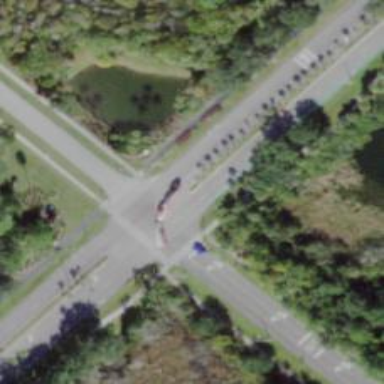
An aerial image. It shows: Marked crossing on cycleway.